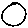
Label: circle